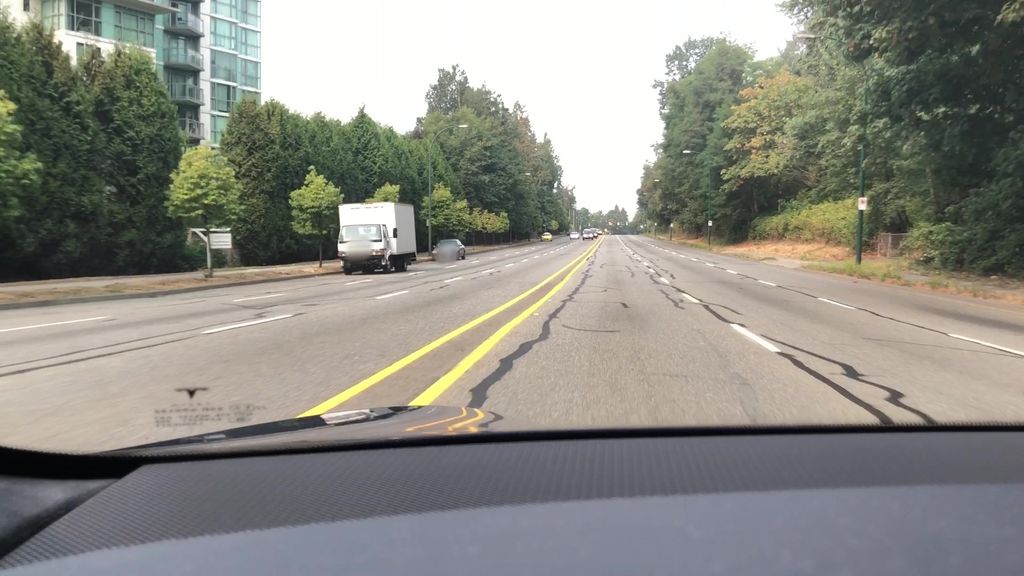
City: vancouver